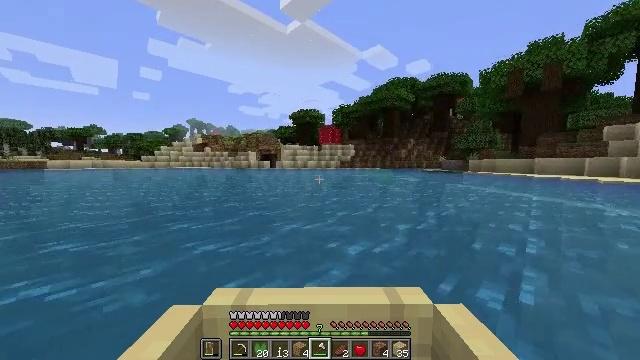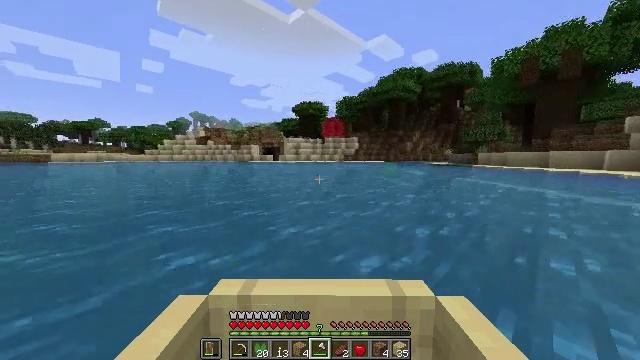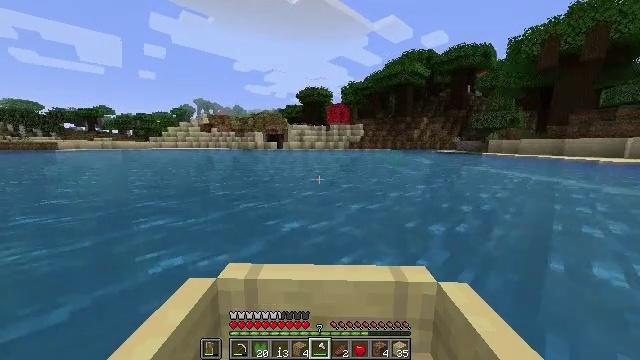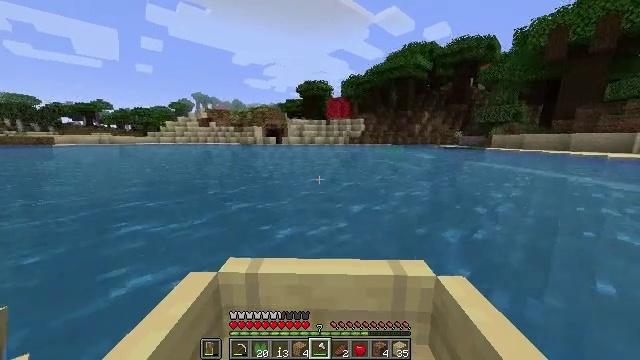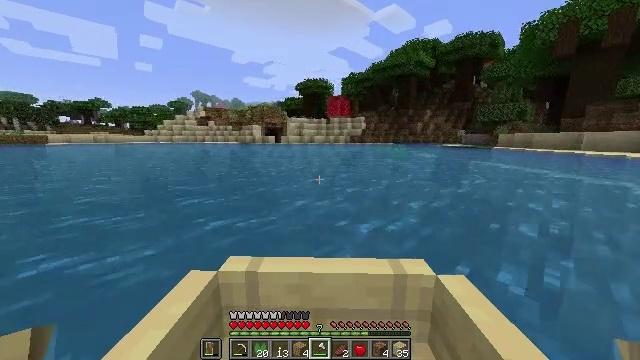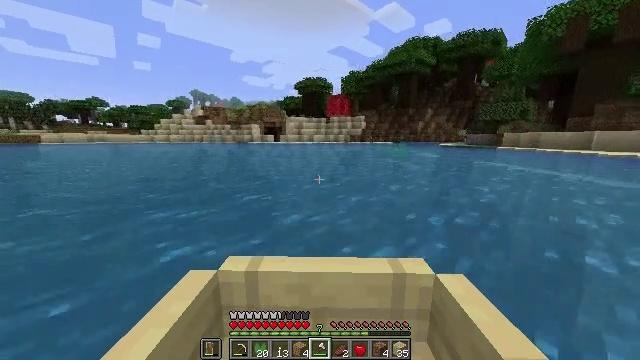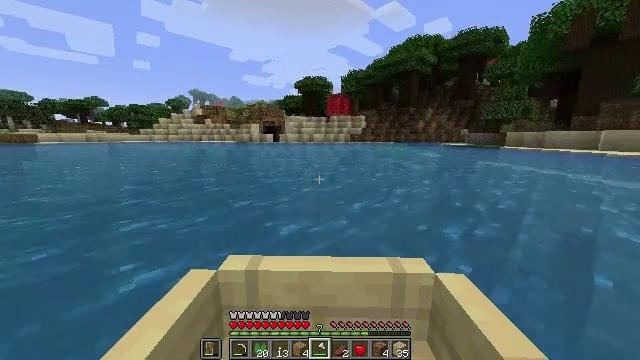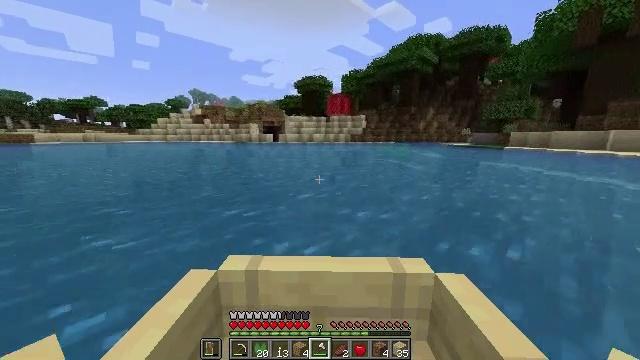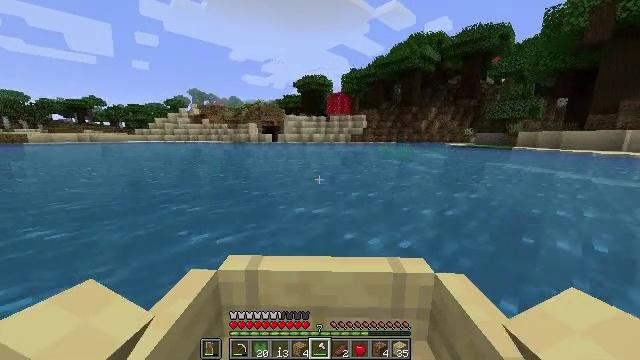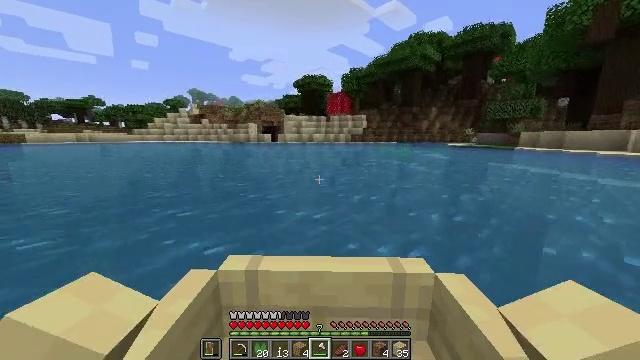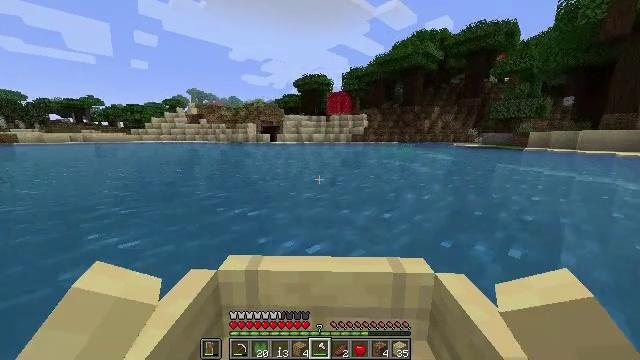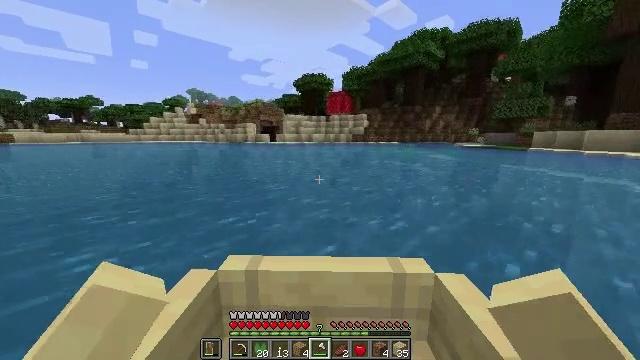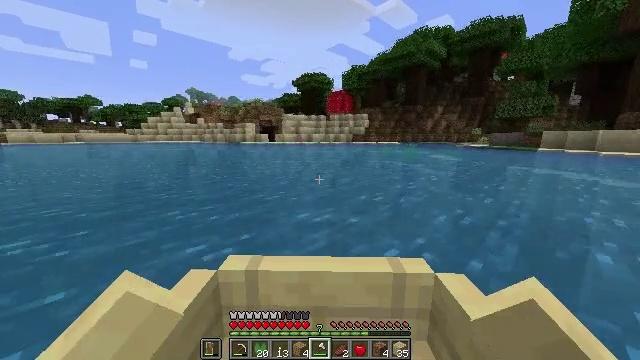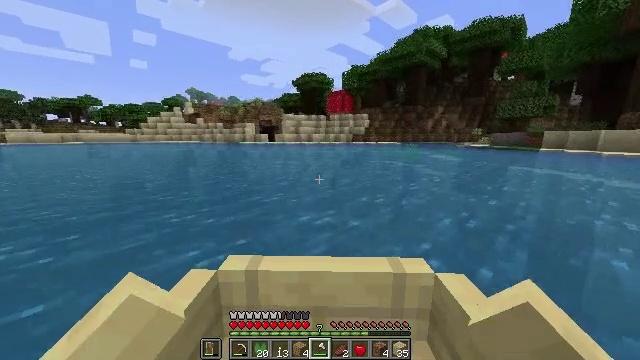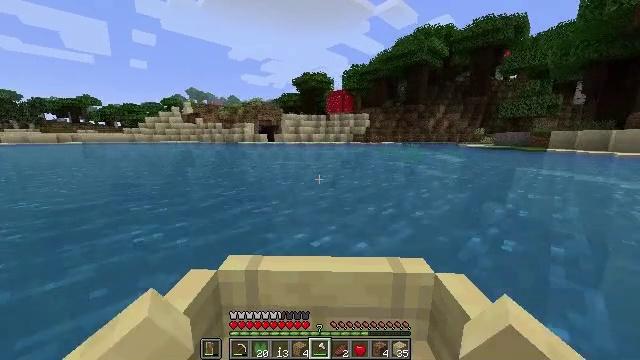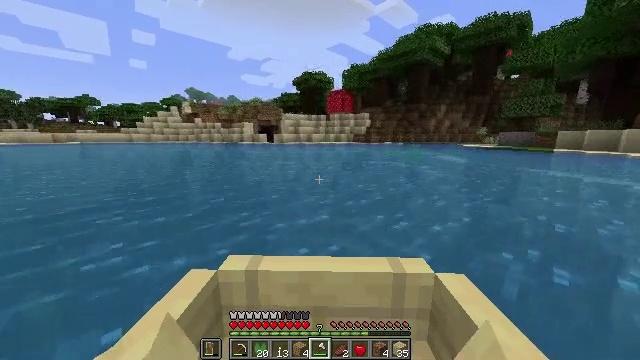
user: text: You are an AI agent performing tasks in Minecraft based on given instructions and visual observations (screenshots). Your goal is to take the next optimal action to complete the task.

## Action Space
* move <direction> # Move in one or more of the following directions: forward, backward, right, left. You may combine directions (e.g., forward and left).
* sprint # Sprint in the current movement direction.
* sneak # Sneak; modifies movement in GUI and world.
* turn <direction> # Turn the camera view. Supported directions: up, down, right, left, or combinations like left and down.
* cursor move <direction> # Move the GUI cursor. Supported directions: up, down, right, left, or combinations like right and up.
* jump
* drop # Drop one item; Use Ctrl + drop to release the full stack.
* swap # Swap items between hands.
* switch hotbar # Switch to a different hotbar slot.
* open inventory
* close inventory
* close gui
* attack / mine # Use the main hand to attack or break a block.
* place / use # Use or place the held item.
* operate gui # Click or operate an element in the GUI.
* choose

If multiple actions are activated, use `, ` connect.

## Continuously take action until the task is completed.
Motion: motion action
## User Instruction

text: Attack the ground to gather sand.
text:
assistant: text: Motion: move forward, turn down
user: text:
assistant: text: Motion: move forward, turn left and down
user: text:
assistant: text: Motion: move forward, turn down
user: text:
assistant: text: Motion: move forward
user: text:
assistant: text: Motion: move forward
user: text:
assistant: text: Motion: move forward
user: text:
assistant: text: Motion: move forward
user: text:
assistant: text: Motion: move forward
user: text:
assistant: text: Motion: move forward
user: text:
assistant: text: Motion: move forward
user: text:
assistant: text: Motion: move forward
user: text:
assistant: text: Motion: move forward
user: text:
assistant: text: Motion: move forward
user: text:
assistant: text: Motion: move forward
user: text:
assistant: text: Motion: move forward
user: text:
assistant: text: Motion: move forward
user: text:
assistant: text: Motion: move forward
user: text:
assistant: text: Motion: move forward
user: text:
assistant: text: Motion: move forward
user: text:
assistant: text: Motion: move forward
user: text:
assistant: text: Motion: move forward
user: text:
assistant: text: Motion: move forward
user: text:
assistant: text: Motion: move forward
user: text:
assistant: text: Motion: move forward
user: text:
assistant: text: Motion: move forward
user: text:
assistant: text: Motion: move forward
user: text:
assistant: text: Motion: move forward
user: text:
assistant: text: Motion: move forward
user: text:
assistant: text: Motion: move forward
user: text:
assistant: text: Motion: move forward